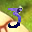
Label: 3